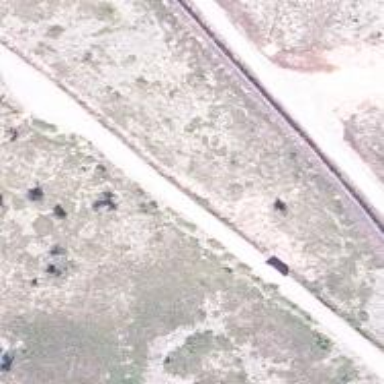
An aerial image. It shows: Track with grade 2 tracktype.